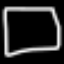
Label: square